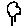
Label: tree